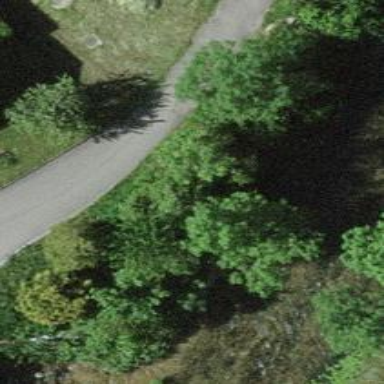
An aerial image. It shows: Unclassified road with smooth asphalt surface. The road has high-quality grade 1 tracktype.